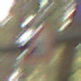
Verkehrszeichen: Ufer
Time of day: MorningAfternoon
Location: Outdoor (Nature)
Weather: Overcast
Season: Winter
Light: Natural